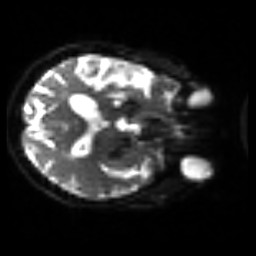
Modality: sbref
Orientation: axial
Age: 75
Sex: female
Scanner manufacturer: siemens
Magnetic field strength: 3 T
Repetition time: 3.2 s
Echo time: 0.081 s